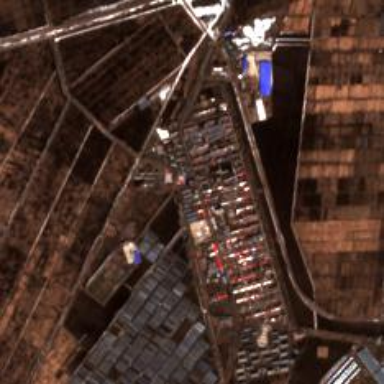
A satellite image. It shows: Ethnic township within town.